Question: I try to update my database by using this function:
'''
public void onFinish() {
MyActivity.amountOfVibrations= MyActivity.amountOfVibrations + 1;
Vibrator vibrator = (Vibrator) getSystemService(Context.VIBRATOR_SERVICE);
vibrator.vibrate(500); //0.5 seconds of vibration
DatabaseHandler db = new DatabaseHandler(getApplicationContext());
db.updateUser( "sampleMail", "132" );
}
'''
The updateUser is as follows:
'''
public void updateUser(String email, String total_usage) {
SQLiteDatabase db = this.getWritableDatabase();
db.rawQuery("UPDATE "+ TABLE_LOGIN + " SET "+ KEY_TOTAL_USAGE +" = " + total_usage + " WHERE " + KEY_EMAIL + " = " + email, null);
}
'''
The log gives this:
'''
android.database.sqlite.SQLiteException: no such column: sampleMail (code 1): , while compiling: UPDATE login SET total_usage = 132 WHERE email = sampleMail
'''
I already searched for a solution by searching other questions, but I could not find it.
My question is: Why it says no such column sampleMail? I pass 'sampleMail' to the 'updateUser' function. In the database(phpmyadmin) sampleMail belongs to the column 'total_usage' and row 'email'.
I dont understand why I get this error. I understand that I have not a column named sampleMail. Hopefully this image will clarify it:

Hopefully someone can help me.
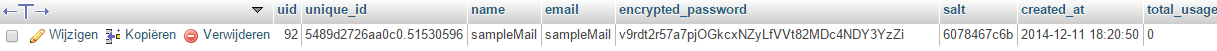
Answer: Try this as the query is looking for a column and not your quoted string.
'''
public void updateUser(String email, String total_usage) {
SQLiteDatabase db = this.getWritableDatabase();
// Create a contentvalues array to store your values that will be updated
ContentValues values = new ContentValues();
values.put(KEY_TOTAL_USAGE, total_usage);
// updating row
db.update(TABLE_LOGIN, values, KEY_EMAIL + " = '" + email + "'",null);
db.commit();
db.close();
}
'''